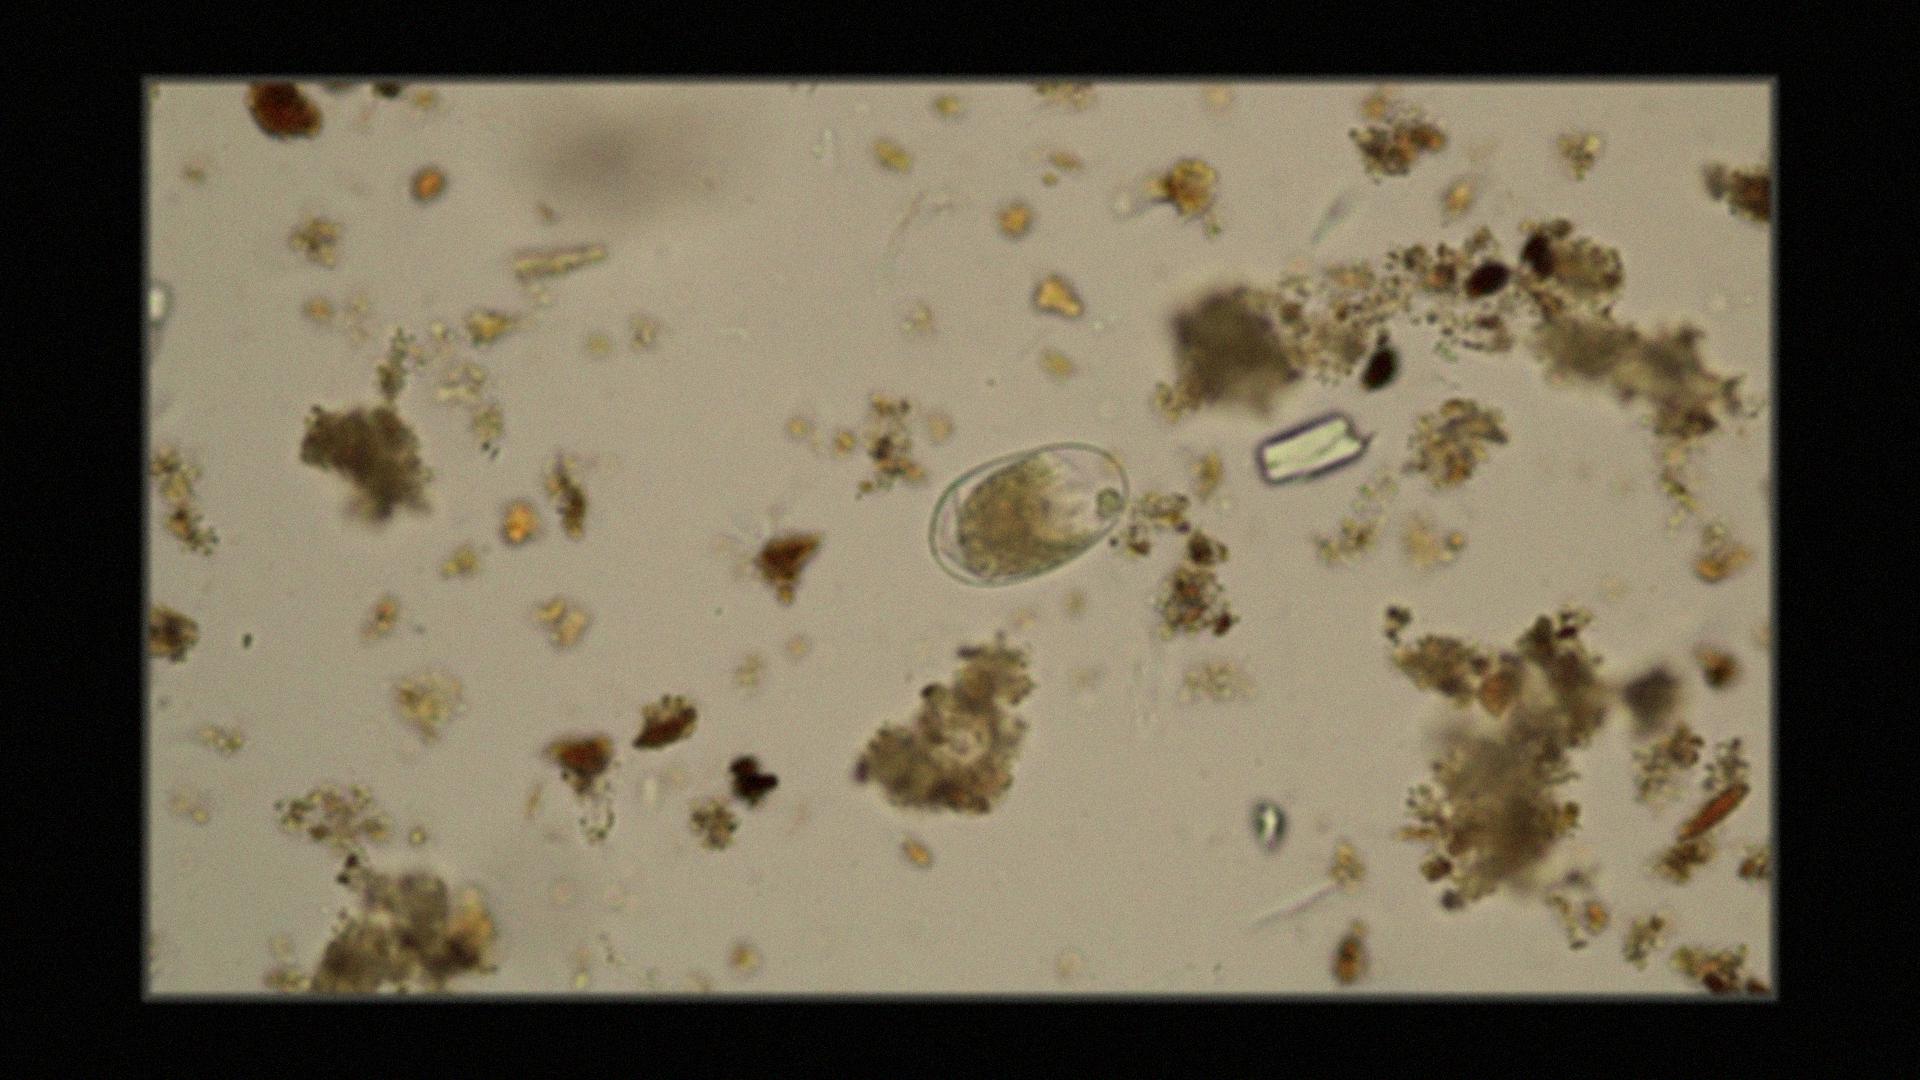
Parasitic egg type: Hookworm egg